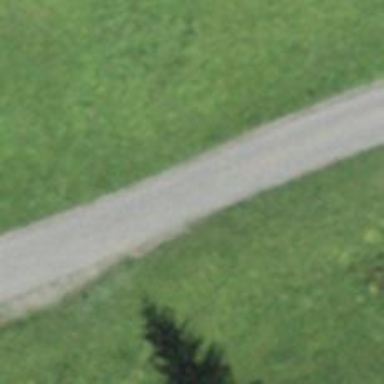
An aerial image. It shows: Tertiary road.